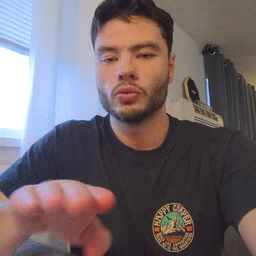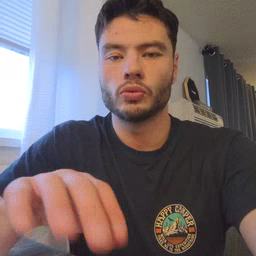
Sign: into